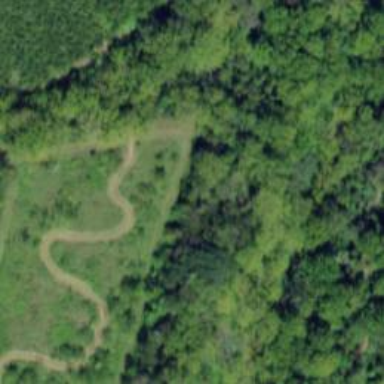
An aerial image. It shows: Footway that serves both as hiking path and regular walking route.